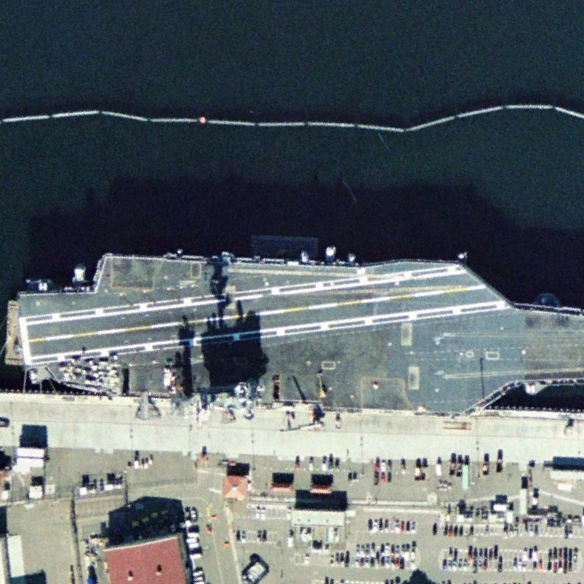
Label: aircraft_carrier